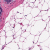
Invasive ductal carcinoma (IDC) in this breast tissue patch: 0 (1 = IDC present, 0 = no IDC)